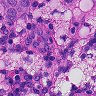
Metastatic tissue present: yes